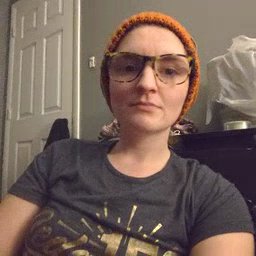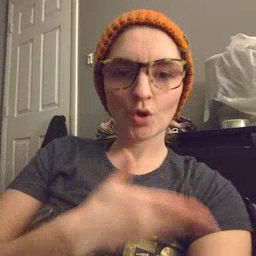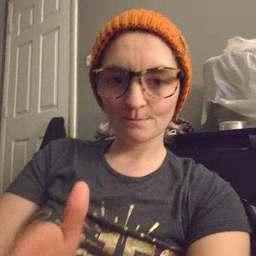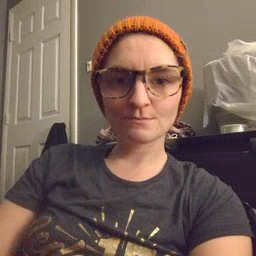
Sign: arm